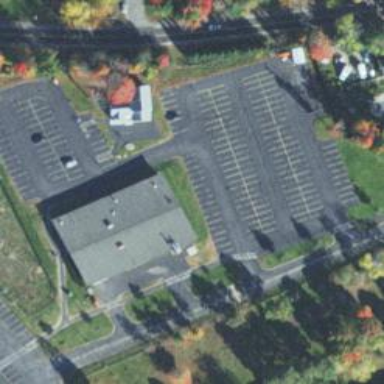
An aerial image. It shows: Paved parking area.